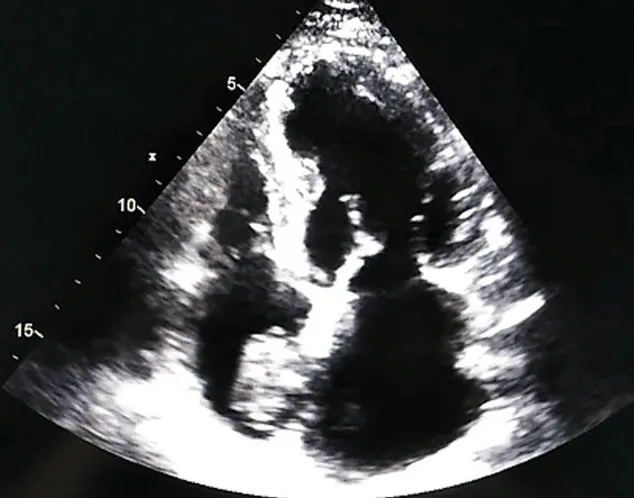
TTE apical four chambers view showing a thrombus in the right atrium, attached to the inter-atrial septum.
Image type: radiology (ultrasound)